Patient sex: M
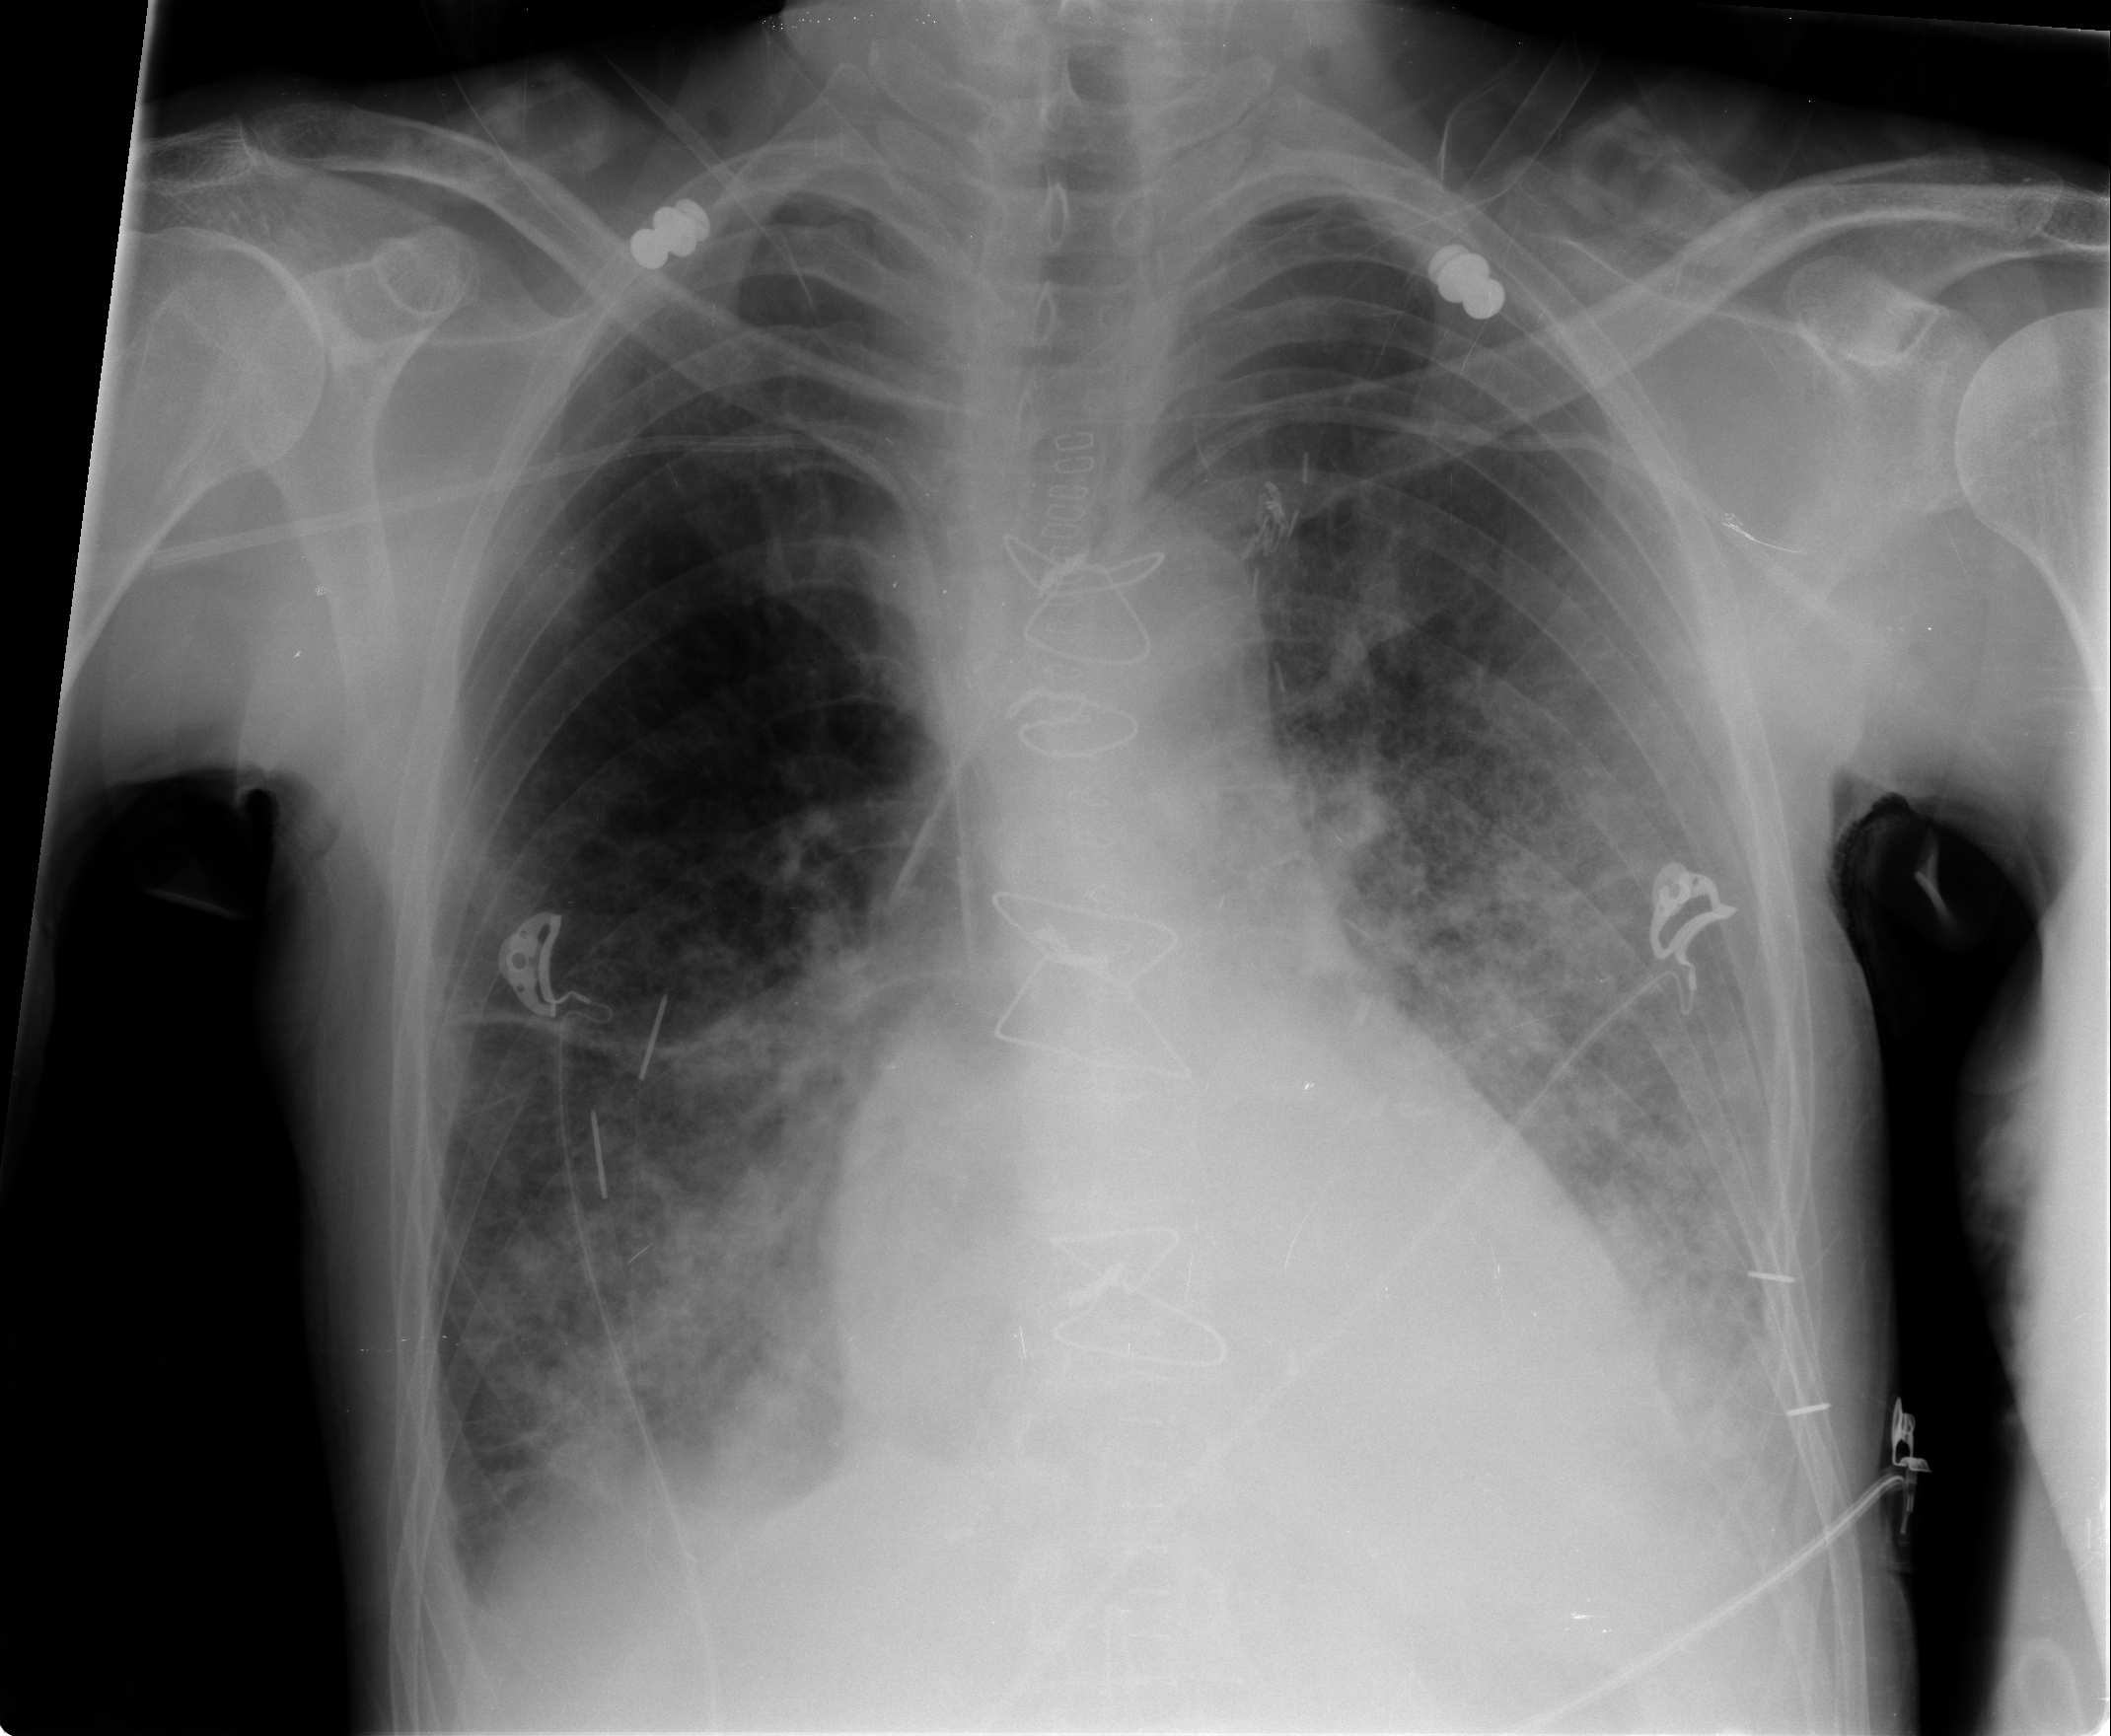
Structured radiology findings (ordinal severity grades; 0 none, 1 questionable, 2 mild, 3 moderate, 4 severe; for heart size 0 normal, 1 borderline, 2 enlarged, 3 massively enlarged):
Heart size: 2
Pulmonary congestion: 2
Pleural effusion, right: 2
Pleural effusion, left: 2
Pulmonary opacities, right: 2
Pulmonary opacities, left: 2
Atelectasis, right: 2
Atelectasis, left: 2